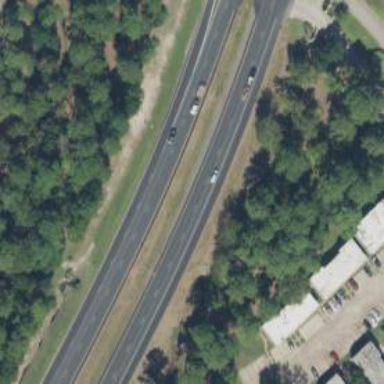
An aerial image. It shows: Trunk highway.